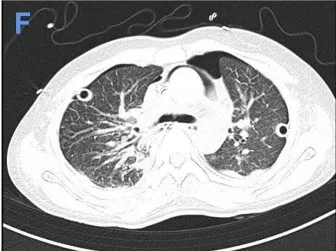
Imaging and pathological data of the patient. (F) Chest CT showing a small amount of pleural effusion on both sides, slight enlargement of the hilum of both lungs after double-lung transplantation, interstitial changes in both lungs with exudation, local pericardium thickening, and locally thickened pleura on both sides.
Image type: radiology (ct)